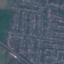
Land use / land cover class: Residential